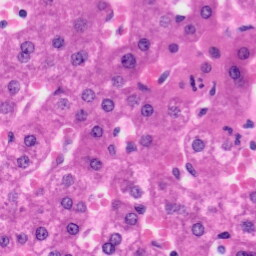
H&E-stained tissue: Liver